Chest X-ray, AP view. Patient: 51 years old, sex F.
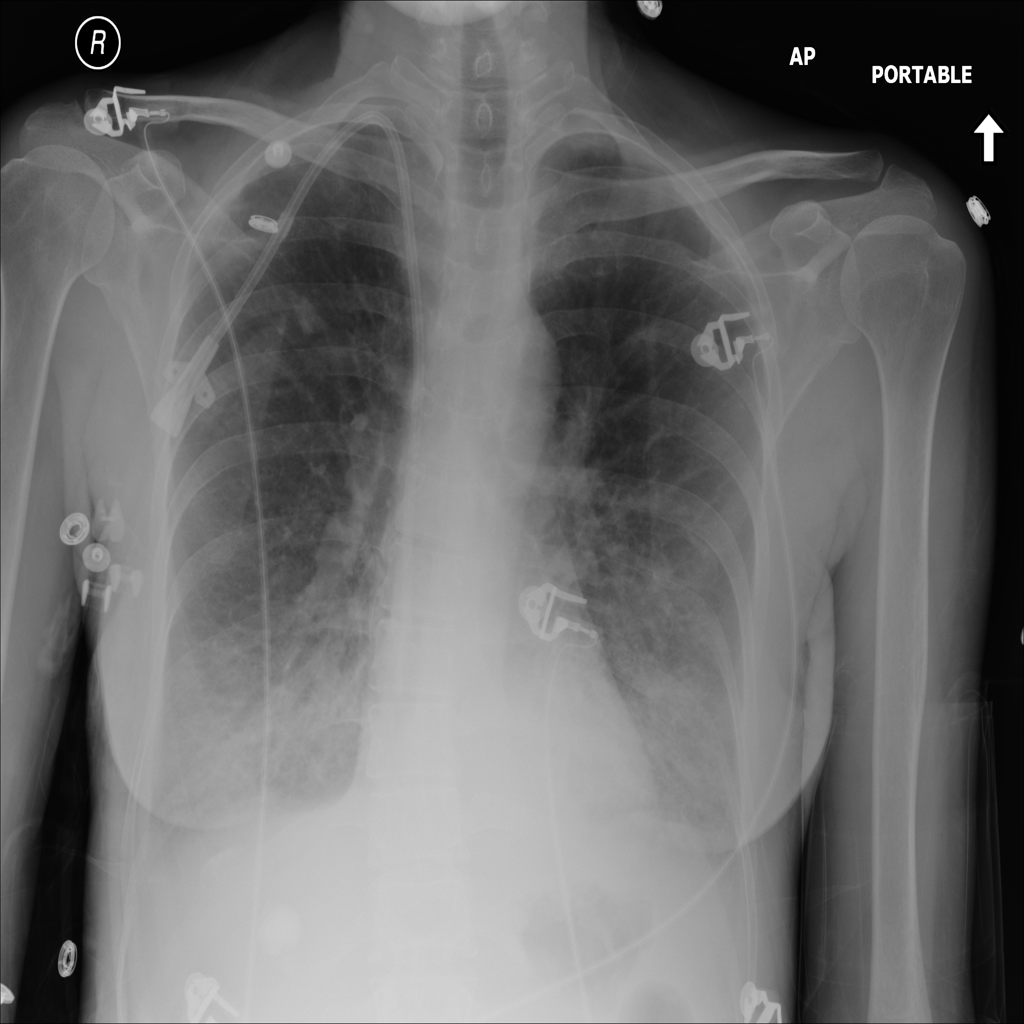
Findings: Edema, Effusion